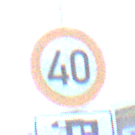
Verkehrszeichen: Geschwindigkeit40
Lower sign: HinweisDurchSinnbild23
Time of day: MorningAfternoon
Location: Outdoor (Suburban)
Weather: PartlyCloudy
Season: NotSpecified
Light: Natural